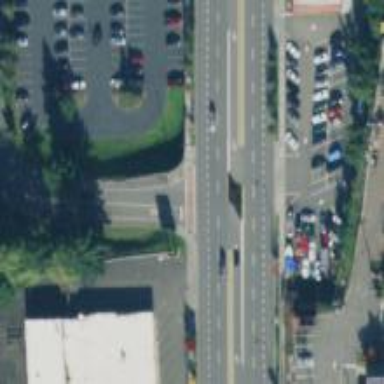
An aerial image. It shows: Primary link road with asphalt surface.